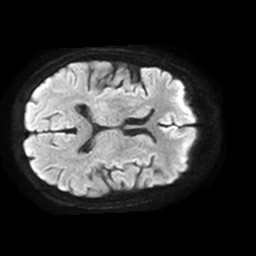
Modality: TRACE
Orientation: axial
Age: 79
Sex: female
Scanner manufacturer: philips
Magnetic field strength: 1.5 T
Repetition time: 3.393 s
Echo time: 0.06922 s